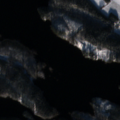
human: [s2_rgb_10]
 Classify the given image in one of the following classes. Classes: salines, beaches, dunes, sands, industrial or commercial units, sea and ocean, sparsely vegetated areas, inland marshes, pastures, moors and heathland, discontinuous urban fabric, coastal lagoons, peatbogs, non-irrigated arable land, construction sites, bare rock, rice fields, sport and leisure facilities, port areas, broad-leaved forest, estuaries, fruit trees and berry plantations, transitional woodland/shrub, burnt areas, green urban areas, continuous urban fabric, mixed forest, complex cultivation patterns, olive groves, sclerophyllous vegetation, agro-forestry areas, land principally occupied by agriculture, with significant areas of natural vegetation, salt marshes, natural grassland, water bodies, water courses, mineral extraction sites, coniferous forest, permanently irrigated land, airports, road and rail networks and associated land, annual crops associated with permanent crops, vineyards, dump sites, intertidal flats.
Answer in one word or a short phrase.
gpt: land principally occupied by agriculture, with significant areas of natural vegetation, coniferous forest, mixed forest, water bodies